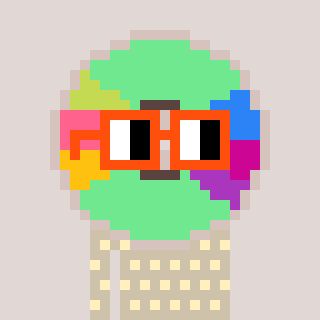
a pixel art character with square orange glasses, a cd-shaped head and a bege-colored body on a warm background